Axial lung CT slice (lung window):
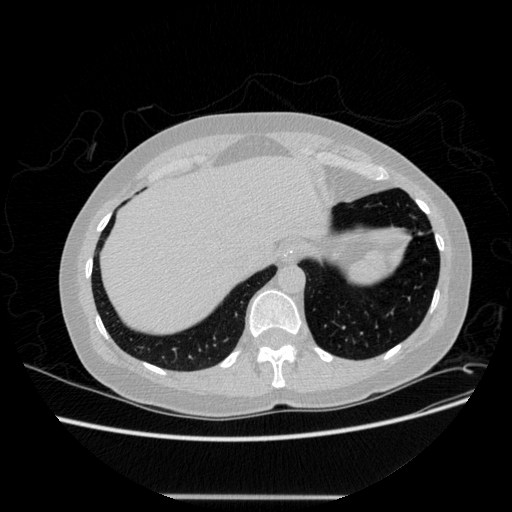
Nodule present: no